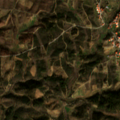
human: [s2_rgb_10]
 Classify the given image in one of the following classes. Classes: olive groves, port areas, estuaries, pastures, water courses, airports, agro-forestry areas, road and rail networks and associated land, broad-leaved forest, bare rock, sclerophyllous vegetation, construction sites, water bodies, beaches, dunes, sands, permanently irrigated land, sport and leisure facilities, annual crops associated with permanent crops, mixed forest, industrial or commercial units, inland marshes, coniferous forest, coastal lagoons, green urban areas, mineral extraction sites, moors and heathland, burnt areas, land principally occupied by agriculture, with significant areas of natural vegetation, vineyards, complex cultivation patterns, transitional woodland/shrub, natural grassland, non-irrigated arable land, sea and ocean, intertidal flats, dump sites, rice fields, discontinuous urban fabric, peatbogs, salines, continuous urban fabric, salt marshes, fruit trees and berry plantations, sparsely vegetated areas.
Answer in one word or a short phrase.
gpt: complex cultivation patterns, land principally occupied by agriculture, with significant areas of natural vegetation, broad-leaved forest, moors and heathland, transitional woodland/shrub